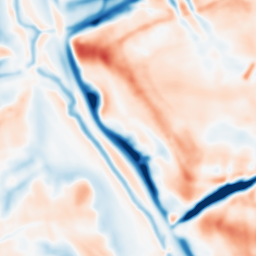
Category: multiscale
Decomposition family: dog_multiscale
Decomposition parameters: sigma_ratio: 1.4
n_scales: 5
base_sigma: 2
Upsampling method: quintic
Upsampling parameters: scale: 4
Upsampling scale: 4